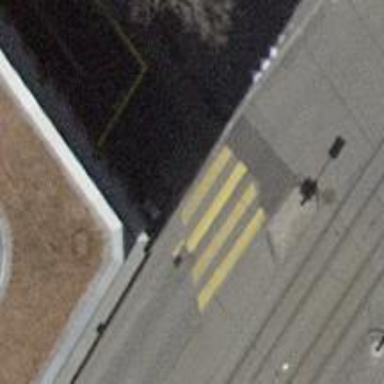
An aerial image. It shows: Uncontrolled zebra crossing with notable zebra markings.